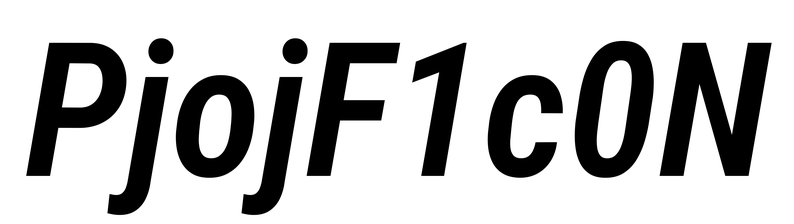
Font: Roboto-Italic_Condensed_SemiBold_Italic